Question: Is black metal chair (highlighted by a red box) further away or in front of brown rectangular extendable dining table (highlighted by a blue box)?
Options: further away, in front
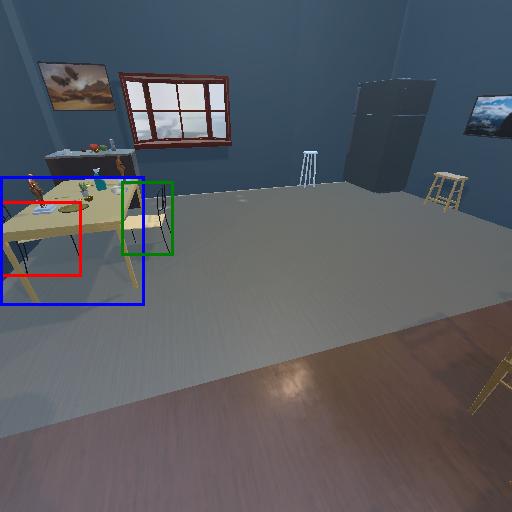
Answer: further away